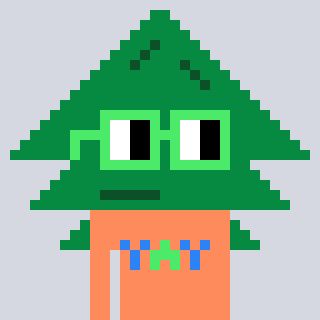
a pixel art character with square light green glasses, a fir-shaped head and a peachy-colored body on a cool background